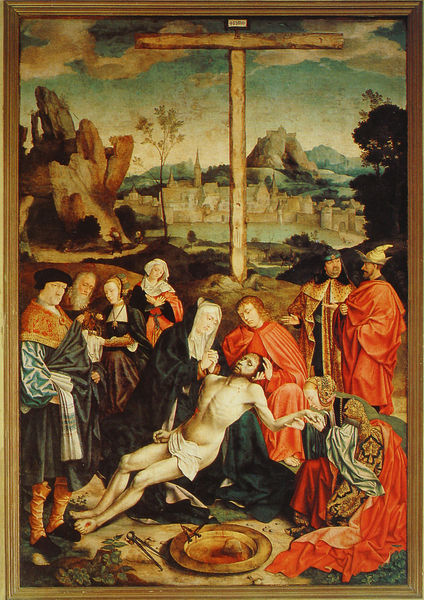
Titel: Kreuzabnahme
Künstler: Bartholomäus Bruyn d. Ä.
Institution: Essen, Domschatz
Schlagwörter: frauen, stadt, männer, kreuz, jesus, kreuzabnahme